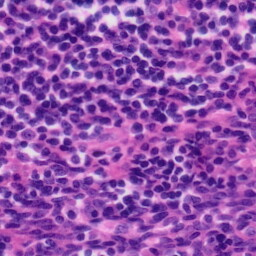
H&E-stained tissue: Tonsil